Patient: sex M, age 68
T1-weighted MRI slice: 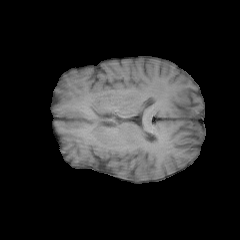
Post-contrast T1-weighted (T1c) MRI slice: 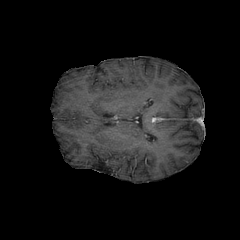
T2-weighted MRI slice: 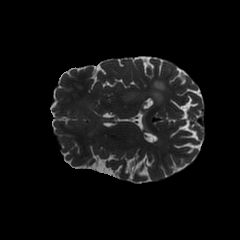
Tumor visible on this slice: yes
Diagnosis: Glioblastoma, IDH-wildtype
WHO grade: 4